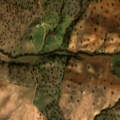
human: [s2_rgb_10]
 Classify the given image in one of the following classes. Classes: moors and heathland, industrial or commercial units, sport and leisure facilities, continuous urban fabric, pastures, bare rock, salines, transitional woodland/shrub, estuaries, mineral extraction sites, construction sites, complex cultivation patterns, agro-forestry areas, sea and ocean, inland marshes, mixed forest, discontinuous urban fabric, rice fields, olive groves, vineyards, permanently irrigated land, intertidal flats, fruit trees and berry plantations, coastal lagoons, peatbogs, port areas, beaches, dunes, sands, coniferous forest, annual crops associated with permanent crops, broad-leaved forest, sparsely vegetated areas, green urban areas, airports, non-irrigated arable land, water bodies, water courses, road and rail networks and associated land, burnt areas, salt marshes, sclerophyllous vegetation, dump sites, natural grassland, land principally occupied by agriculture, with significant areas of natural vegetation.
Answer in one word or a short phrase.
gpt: non-irrigated arable land, permanently irrigated land, olive groves, agro-forestry areas